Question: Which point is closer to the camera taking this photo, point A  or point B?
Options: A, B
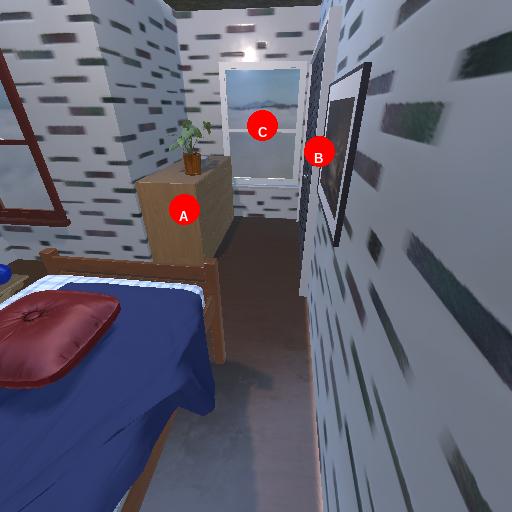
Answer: A